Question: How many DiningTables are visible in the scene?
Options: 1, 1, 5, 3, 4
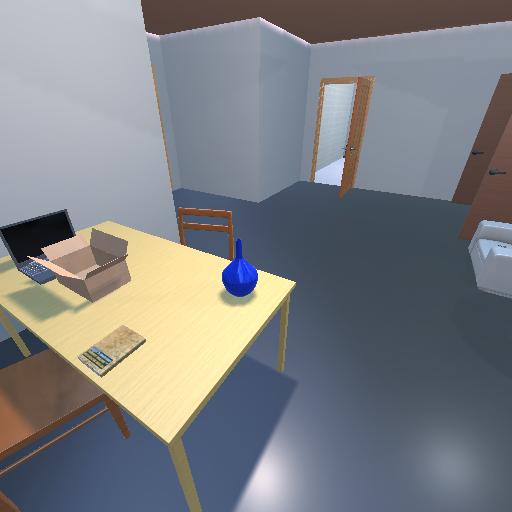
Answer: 1